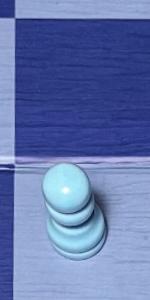
Label: Pawn_White